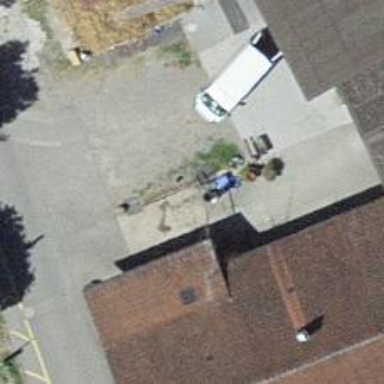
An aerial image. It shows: Farm shop.